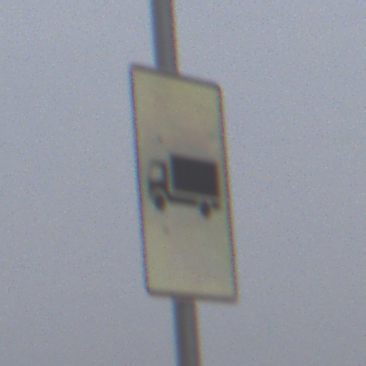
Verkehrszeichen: KFZZulaessigeGesamtmasse3Komma5TOhnePfeilsymbol
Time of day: Midday
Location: Outdoor (Suburban)
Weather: Overcast
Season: NotSpecified
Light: Natural